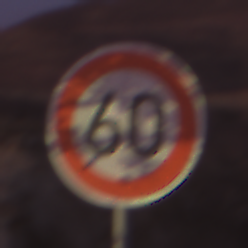
Verkehrszeichen: Geschwindigkeit60
Umgebung: Outdoor, Nature
Tageszeit: Dawn
Wetter: PartlyCloudy
Licht: Natural
Jahreszeit: NotSpecified
Kontrast: MediumContrast